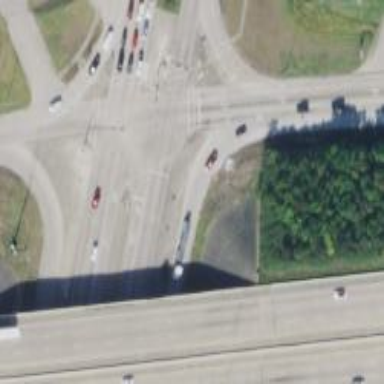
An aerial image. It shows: Secondary link road.